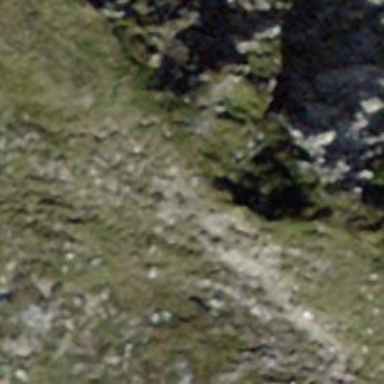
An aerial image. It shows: Cliff in nature.